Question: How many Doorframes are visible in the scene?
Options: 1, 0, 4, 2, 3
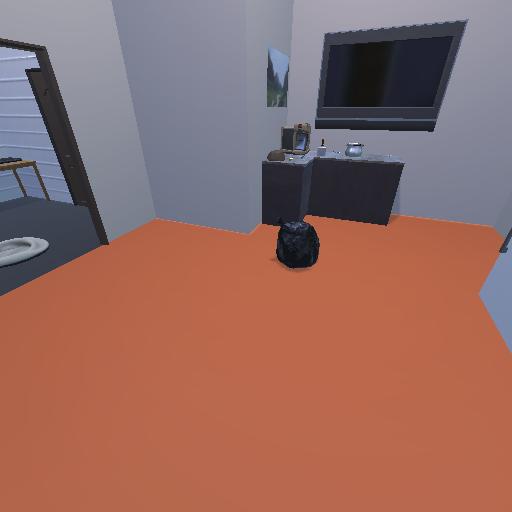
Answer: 1